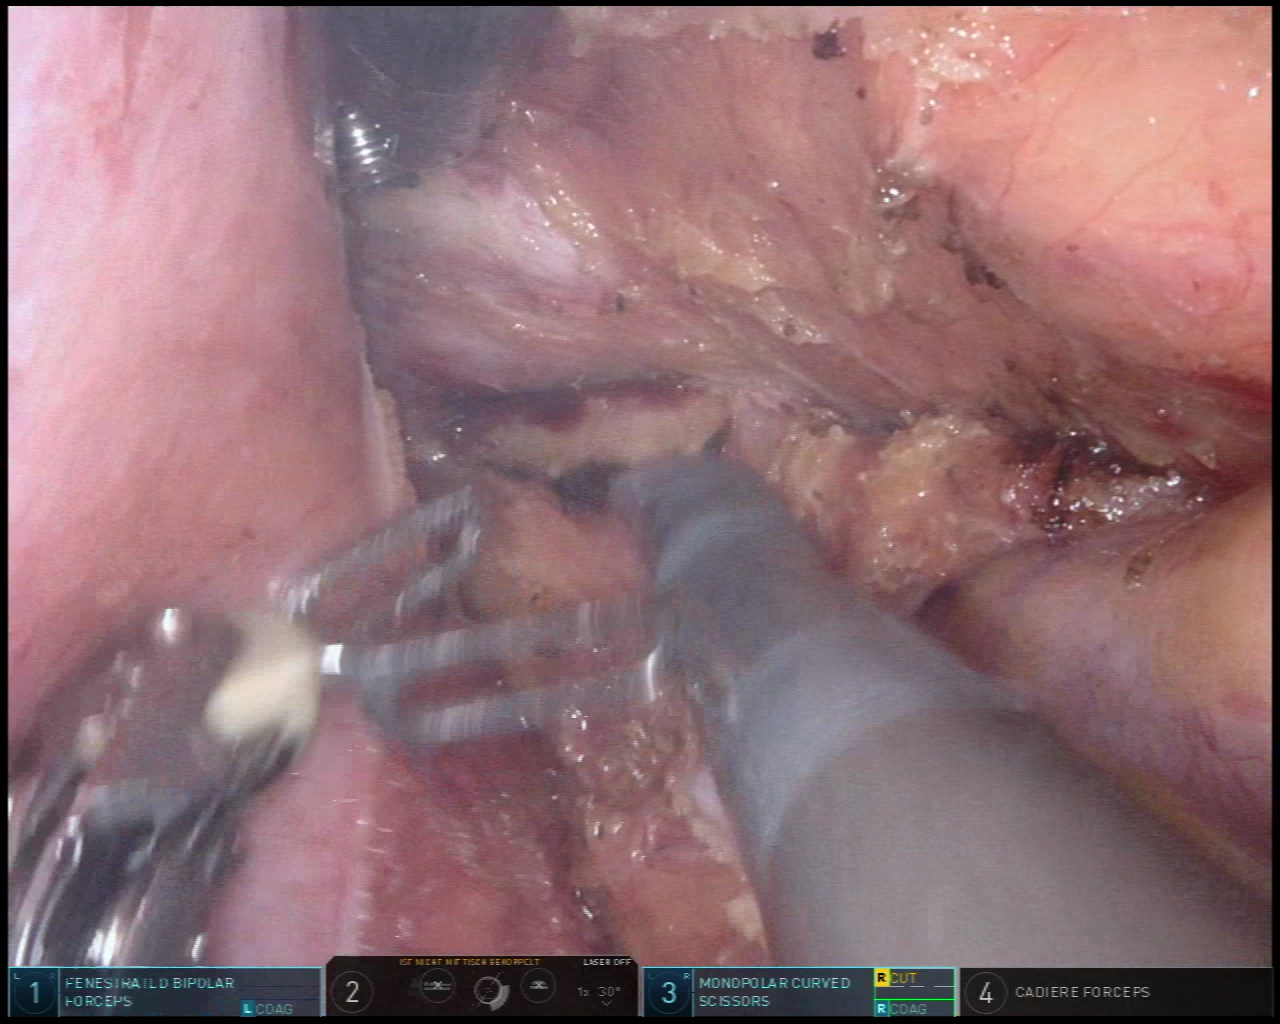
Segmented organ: vesicular_glands
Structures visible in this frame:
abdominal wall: no
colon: no
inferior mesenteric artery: no
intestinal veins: no
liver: no
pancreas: no
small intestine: no
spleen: no
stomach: no
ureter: no
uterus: no
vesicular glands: yes